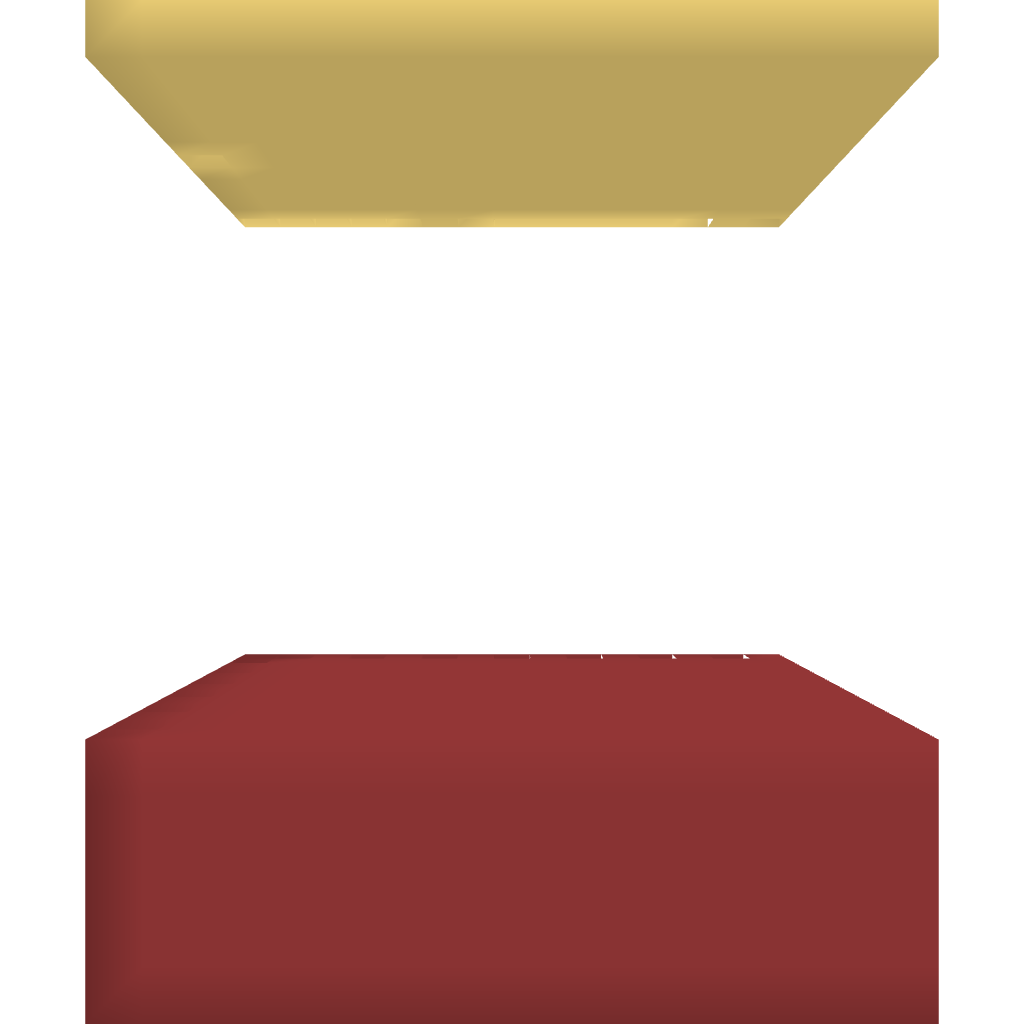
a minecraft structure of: desert pit fall trap bad low quality